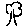
Label: tree